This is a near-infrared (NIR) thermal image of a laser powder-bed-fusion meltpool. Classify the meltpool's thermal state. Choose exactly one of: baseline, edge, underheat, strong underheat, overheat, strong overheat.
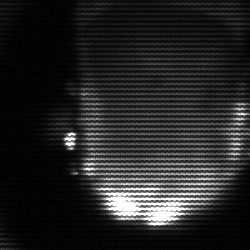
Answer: baseline